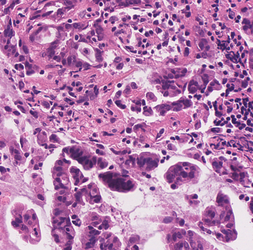
Tumor epithelial tissue: yes
Tumor-associated stroma tissue: yes
Normal tissue: no